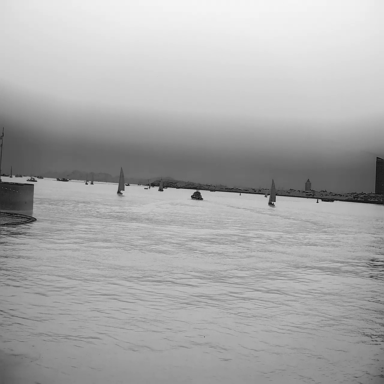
There are 14 objects shown in the infrared image, including four bulk_carriers, eight sailboats, a canoe, and a container_ship.